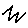
Label: zigzag